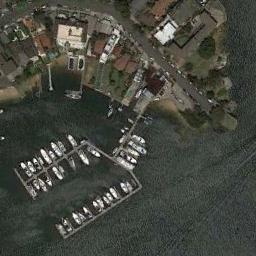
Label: harbor